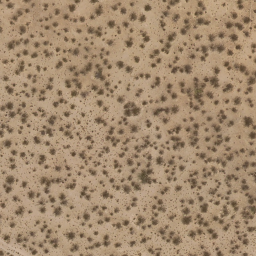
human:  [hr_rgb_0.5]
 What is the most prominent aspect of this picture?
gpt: chaparral